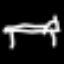
Label: bed